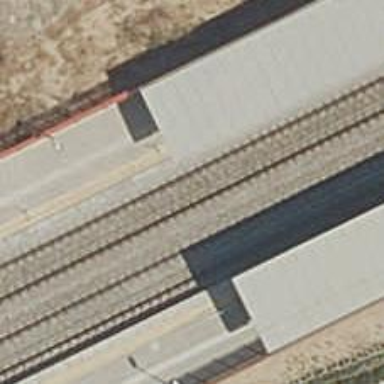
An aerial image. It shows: Railway stop with public transport stop position.